Interaction volume radius: 5 \u00c5
Interaction volume height: 15 \u00c5
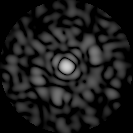
Disorder parameter: 0.8188